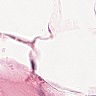
Metastatic tissue present: no